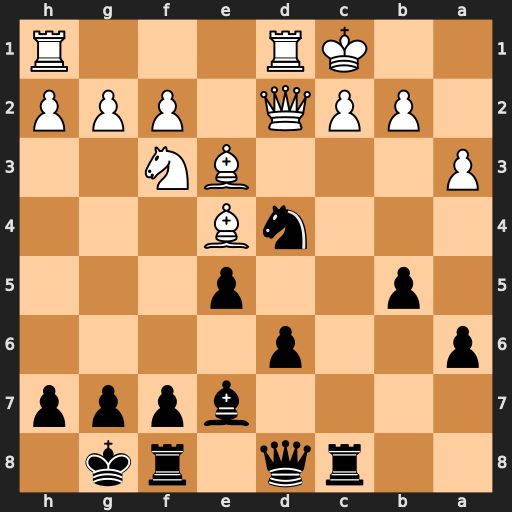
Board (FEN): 2rq1rk1/4bppp/p2p4/1p2p3/3nB3/P3BN2/1PPQ1PPP/2KR3R
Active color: b
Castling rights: -
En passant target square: -
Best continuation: Nb3+ Kb1 Nxd2+